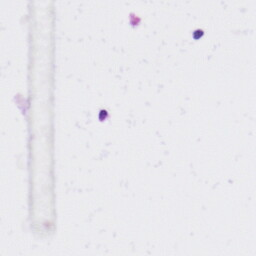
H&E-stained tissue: Liver